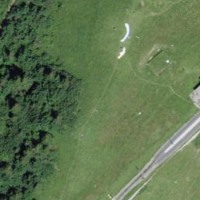
EUNIS habitat code: 23
Species observed at this site:
Alnus alnobetula